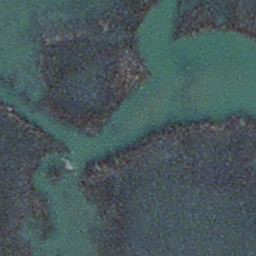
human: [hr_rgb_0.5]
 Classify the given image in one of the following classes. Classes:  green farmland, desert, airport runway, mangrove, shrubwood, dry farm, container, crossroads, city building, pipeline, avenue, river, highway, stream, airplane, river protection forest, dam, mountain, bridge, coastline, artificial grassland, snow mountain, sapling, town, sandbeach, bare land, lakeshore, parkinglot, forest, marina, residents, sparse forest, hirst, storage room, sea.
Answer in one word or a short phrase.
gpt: stream